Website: home-depot
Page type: review-order
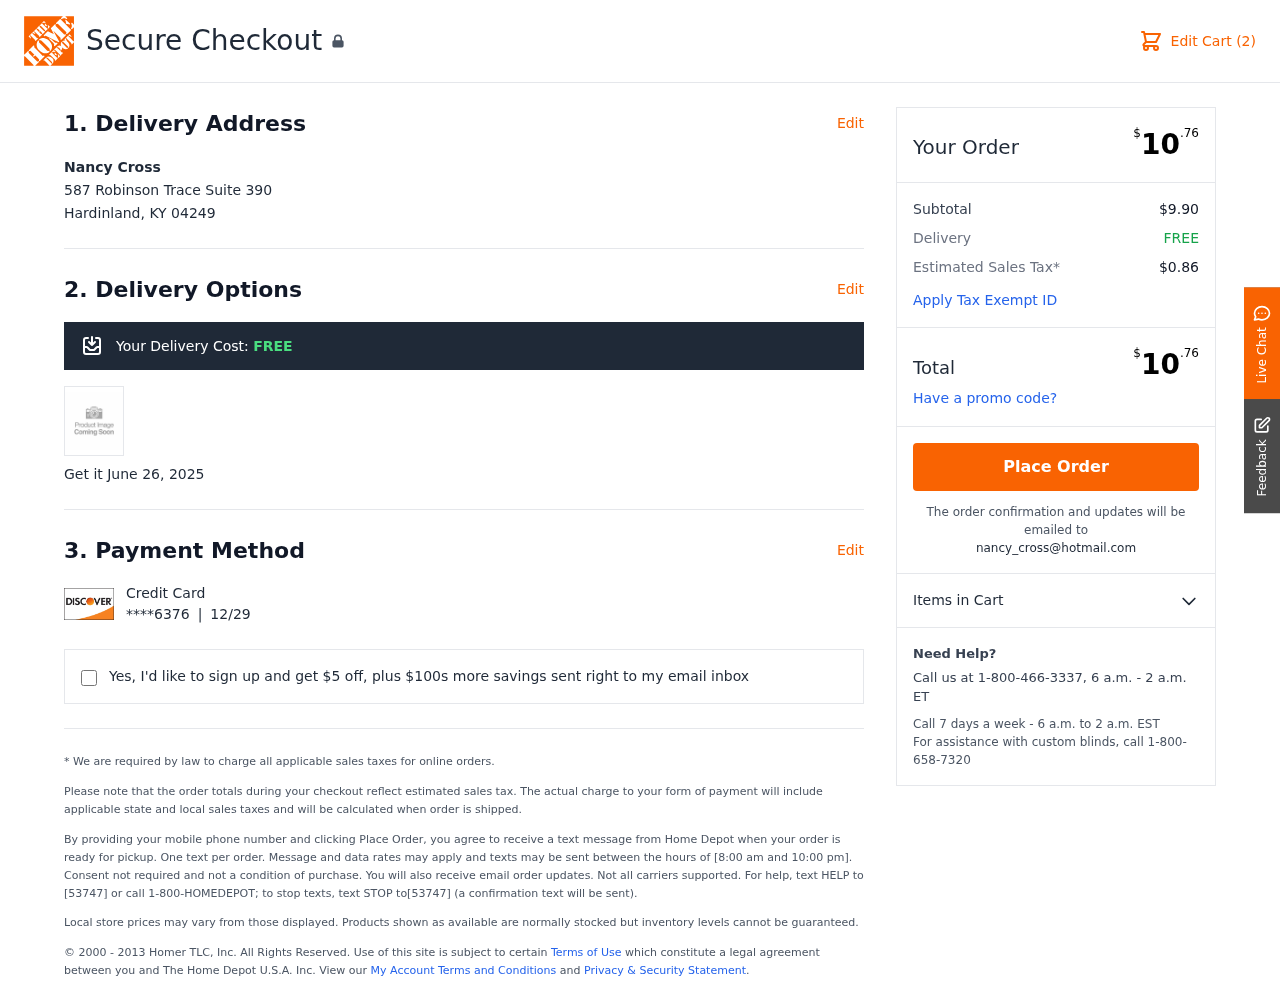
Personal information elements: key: PII_CARD_EXPIRY
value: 12/29
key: PII_CARD_LAST4
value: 6376
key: PII_CITY_STATE_ZIP
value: Hardinland, KY 04249
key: PII_EMAIL
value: nancy_cross@hotmail.com
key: PII_FULLNAME
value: Nancy Cross
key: PII_STREET
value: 587 Robinson Trace Suite 390
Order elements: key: ORDER_NUM_ITEMS
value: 2
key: ORDER_SHIPPING_COST
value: FREE
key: ORDER_DELIVERY_DATE
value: June 26, 2025
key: ORDER_TOTAL
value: $10.76
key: ORDER_SUBTOTAL
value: $9.90
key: ORDER_TAX
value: $0.86